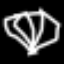
Label: diamond